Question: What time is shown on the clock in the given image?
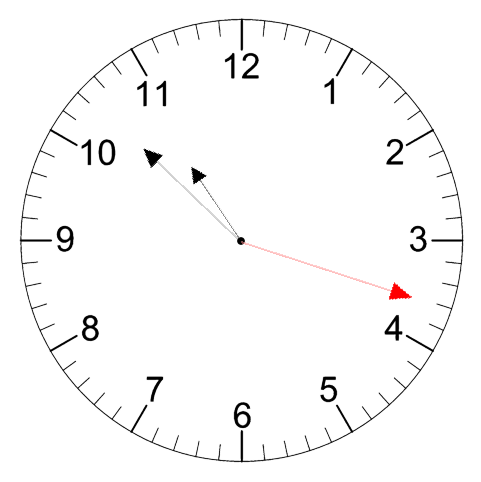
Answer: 10:52:18